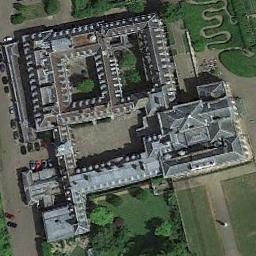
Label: palace